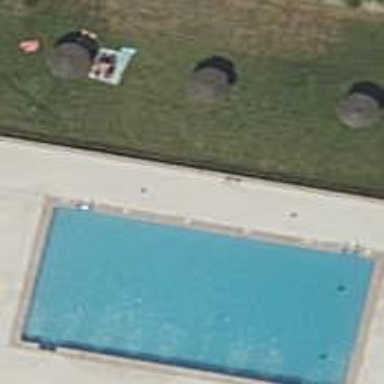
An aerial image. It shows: Swimming pool located in leisure land.